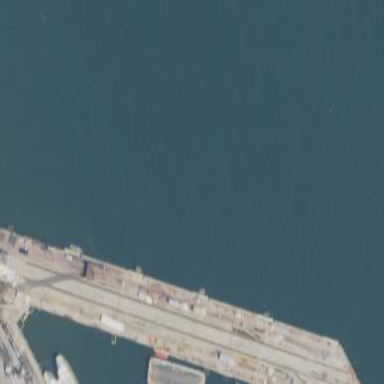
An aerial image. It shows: Concrete industrial pier in port area.